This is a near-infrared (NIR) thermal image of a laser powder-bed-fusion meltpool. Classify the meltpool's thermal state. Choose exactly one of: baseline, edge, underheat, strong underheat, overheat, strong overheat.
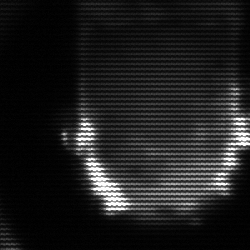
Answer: baseline